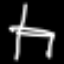
Label: chair